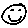
Label: smiley face